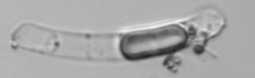
Label: Guinardia_striata